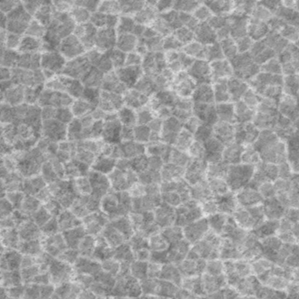
Label: frost